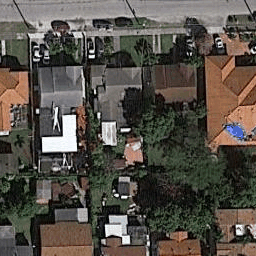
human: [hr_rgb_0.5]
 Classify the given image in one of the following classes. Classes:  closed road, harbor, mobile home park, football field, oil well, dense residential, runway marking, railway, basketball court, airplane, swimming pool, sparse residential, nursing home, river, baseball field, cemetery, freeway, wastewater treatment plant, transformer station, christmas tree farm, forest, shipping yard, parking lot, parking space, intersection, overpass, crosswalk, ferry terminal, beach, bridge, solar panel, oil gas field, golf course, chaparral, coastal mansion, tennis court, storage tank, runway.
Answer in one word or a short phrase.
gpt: dense residential